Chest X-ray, PA view. Patient: 42 years old, sex F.
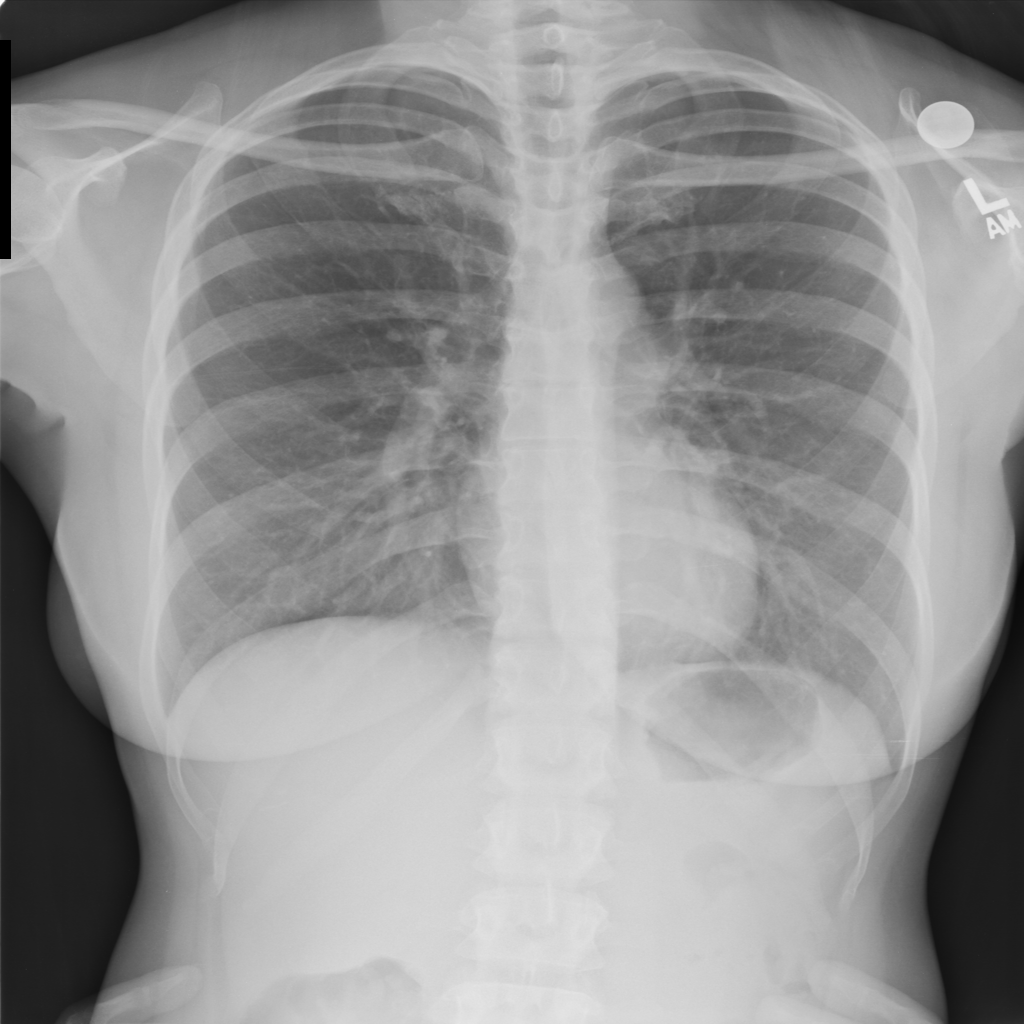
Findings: No Finding